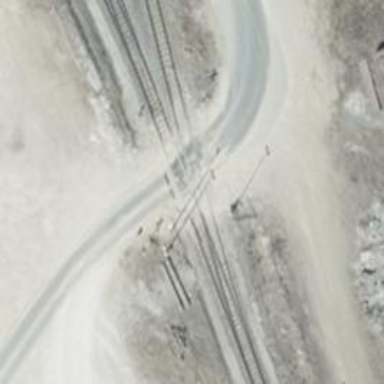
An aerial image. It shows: Railway level crossing.